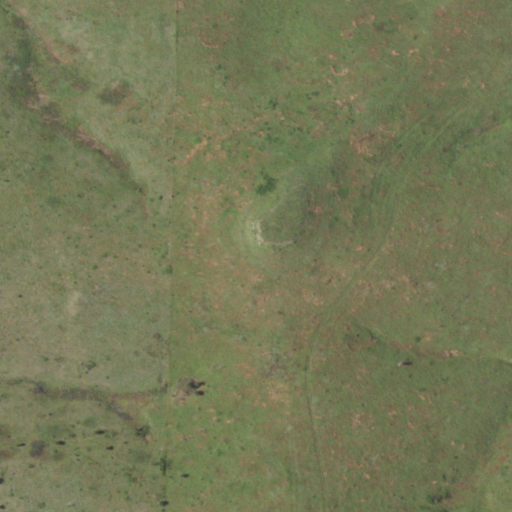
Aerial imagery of mountain in Kansas named Sunny Slope Mound containing only grassland